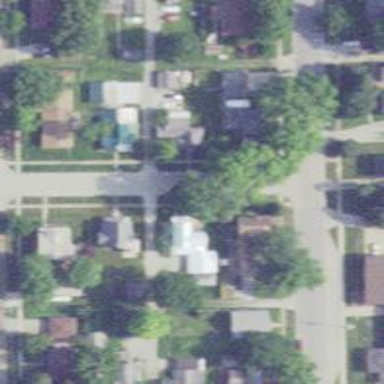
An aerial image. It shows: Alley classified as service road.